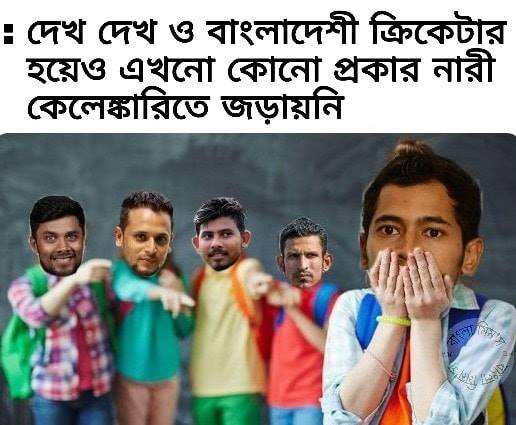
Caption: দেখ দেখ ও বাংলাদেশী ক্রিকেটার হয়েও এখনো কোনো প্রকার নারী কেলেঙ্কারিতে জড়ায়নি
Label: hate